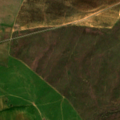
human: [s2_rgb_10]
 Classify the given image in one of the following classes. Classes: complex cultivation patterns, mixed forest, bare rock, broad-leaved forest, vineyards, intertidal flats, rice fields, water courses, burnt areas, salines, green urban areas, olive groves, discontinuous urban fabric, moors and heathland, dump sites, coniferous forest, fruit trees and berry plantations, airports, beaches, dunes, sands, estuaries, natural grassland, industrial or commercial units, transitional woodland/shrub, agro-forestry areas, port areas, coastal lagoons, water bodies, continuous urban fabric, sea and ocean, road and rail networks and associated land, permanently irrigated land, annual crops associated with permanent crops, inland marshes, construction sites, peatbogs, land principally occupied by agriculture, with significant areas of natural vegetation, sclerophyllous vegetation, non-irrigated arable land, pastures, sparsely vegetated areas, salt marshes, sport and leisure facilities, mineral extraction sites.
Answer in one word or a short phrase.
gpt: non-irrigated arable land, permanently irrigated land, olive groves, pastures